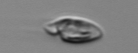
Label: Katodinium_or_Torodinium